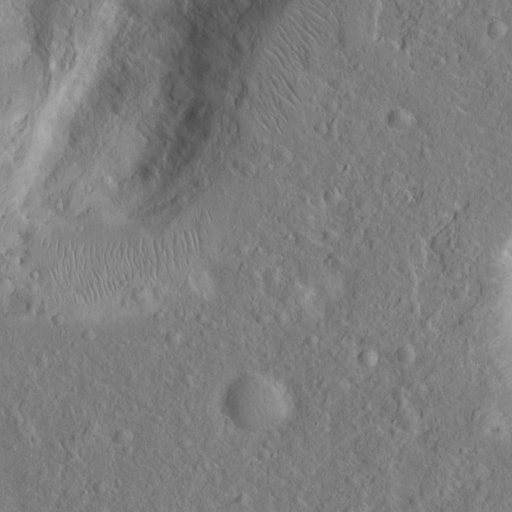
Classes present: Background, Cone